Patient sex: F
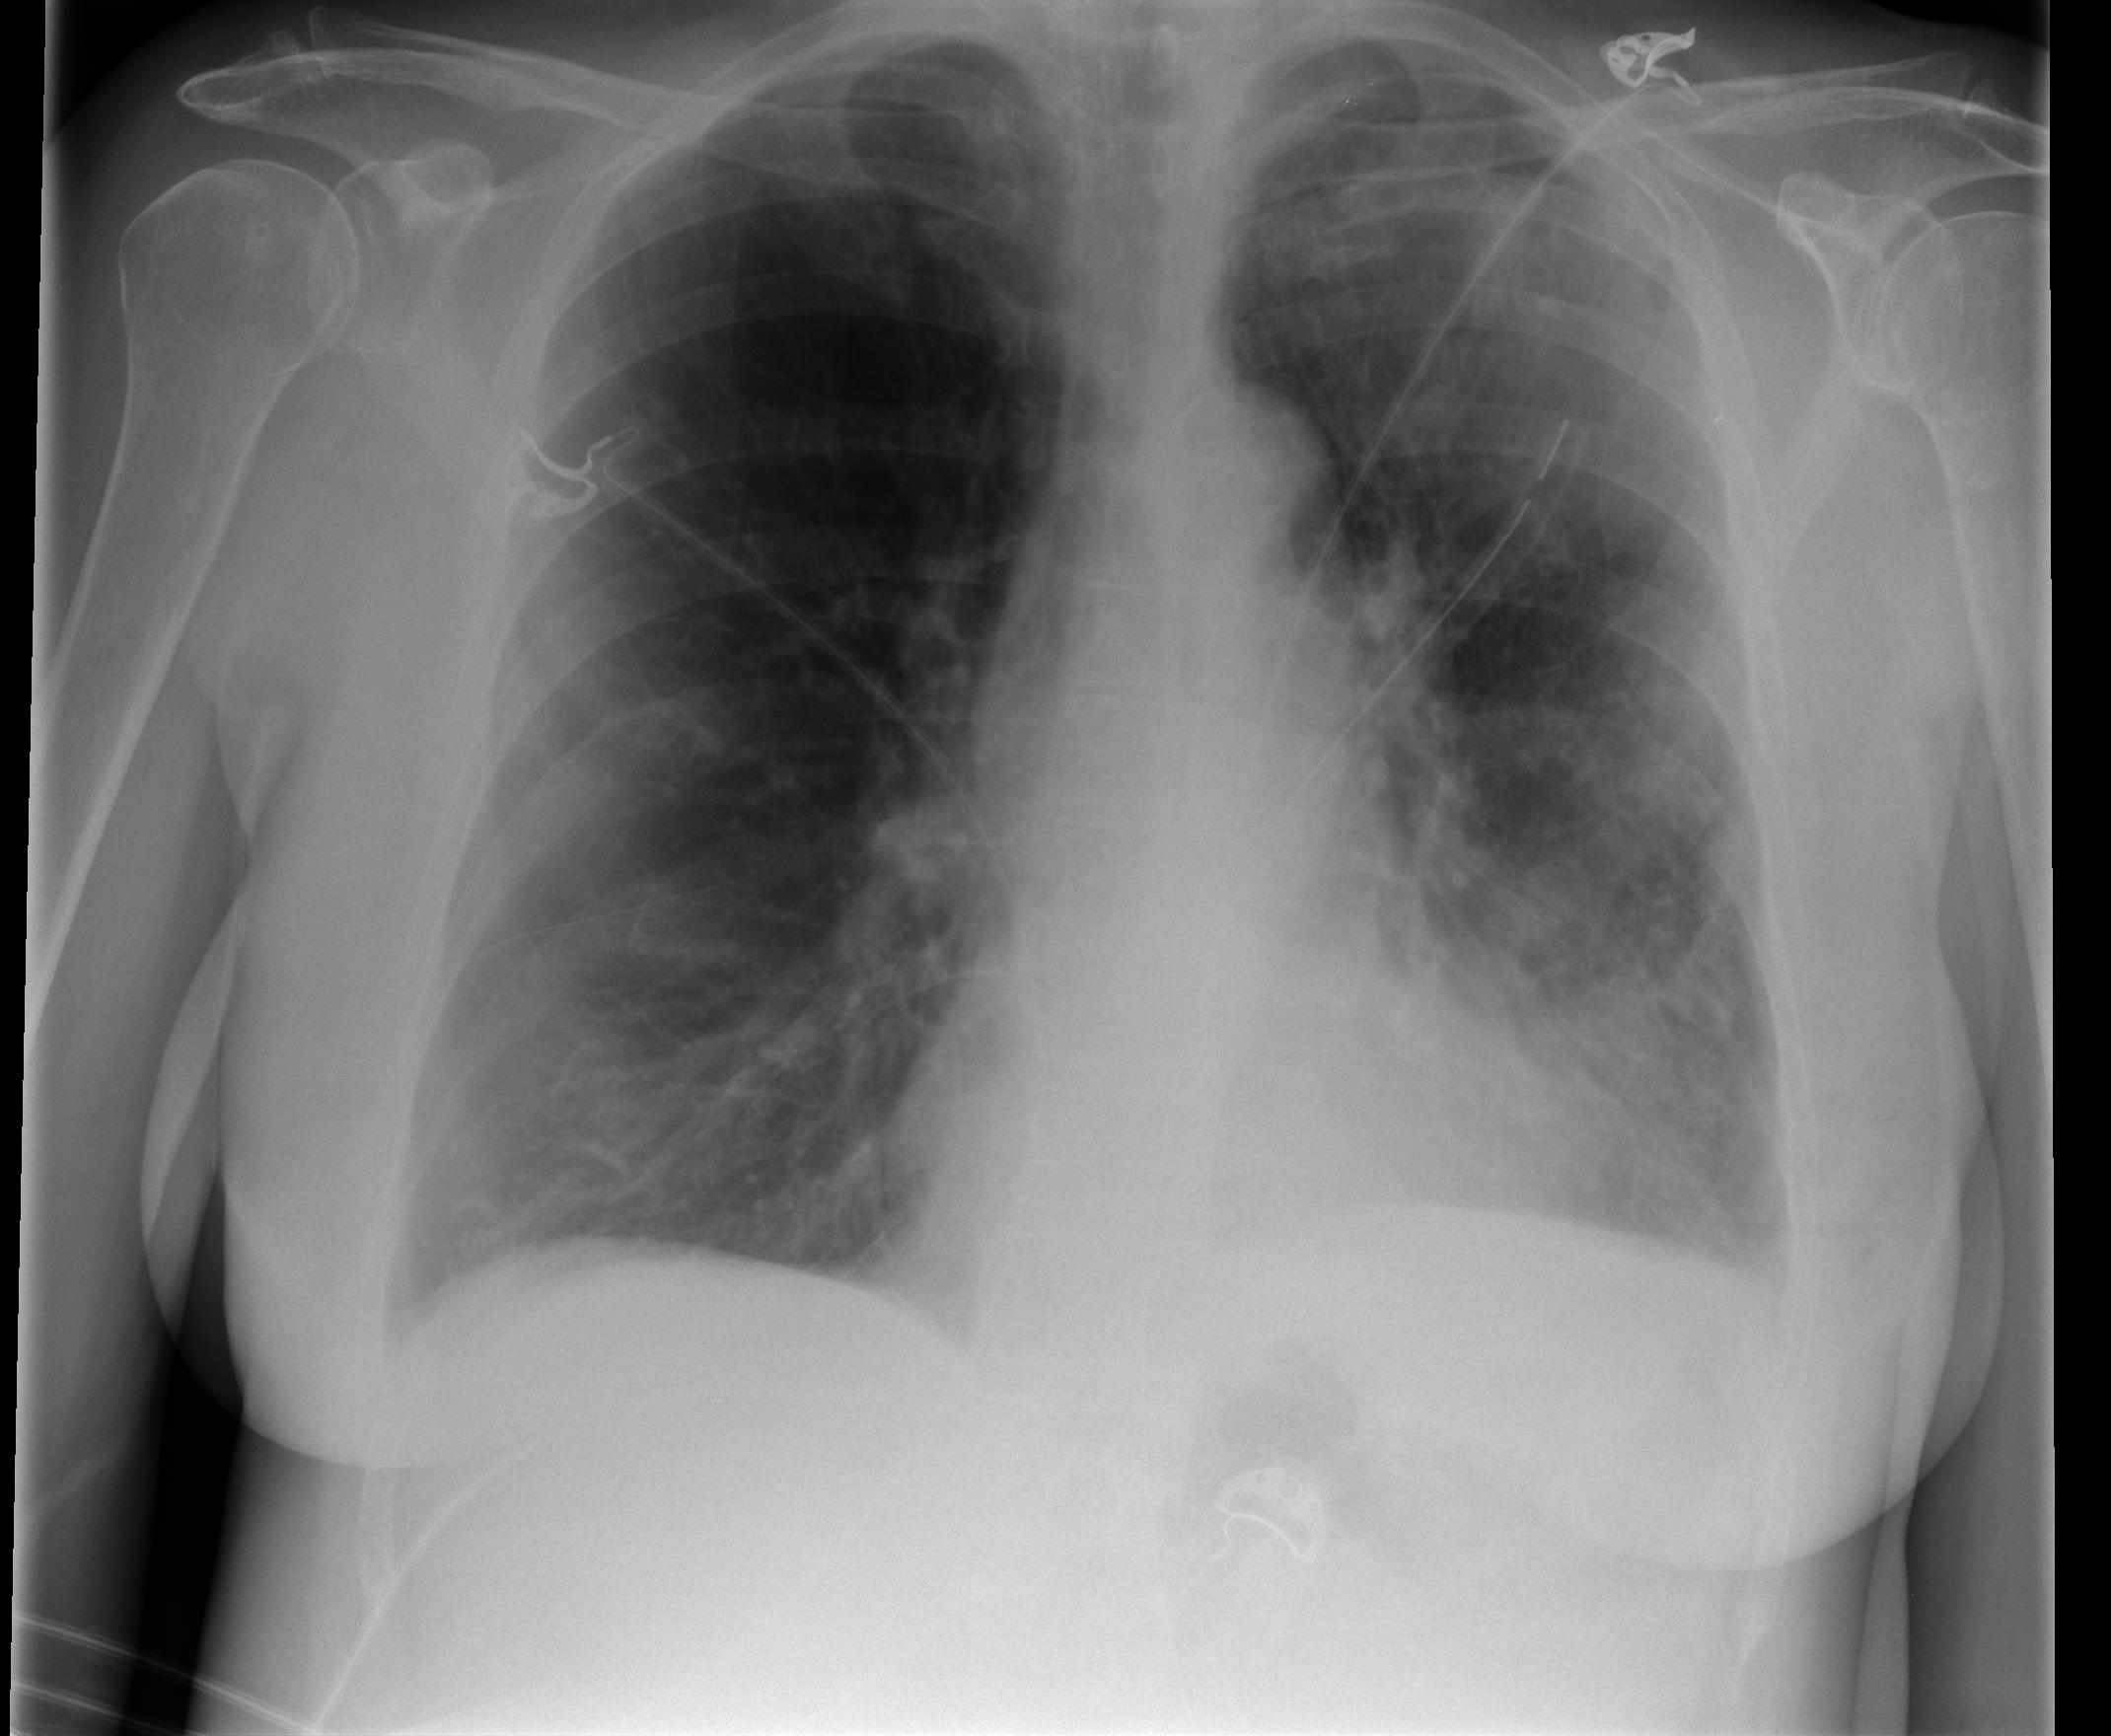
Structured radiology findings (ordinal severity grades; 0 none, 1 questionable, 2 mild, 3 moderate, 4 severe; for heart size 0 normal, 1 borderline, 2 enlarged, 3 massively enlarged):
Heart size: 0
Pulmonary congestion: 0
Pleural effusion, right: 1
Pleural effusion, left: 1
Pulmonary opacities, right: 0
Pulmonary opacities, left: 3
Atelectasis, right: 2
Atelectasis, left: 2